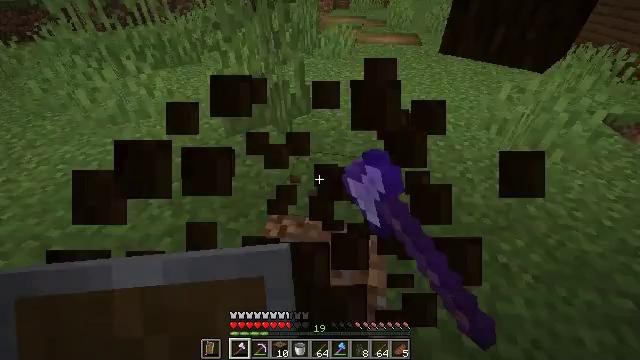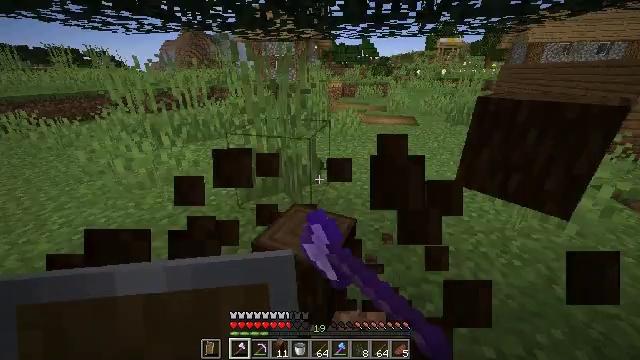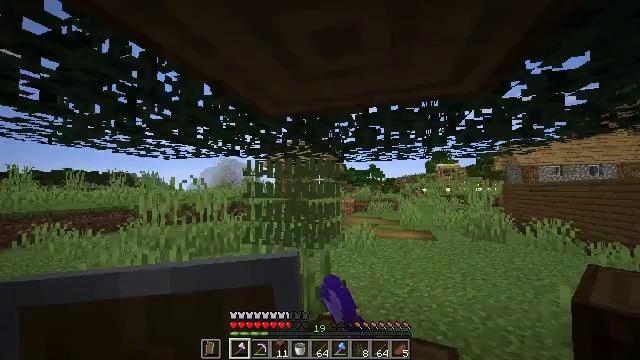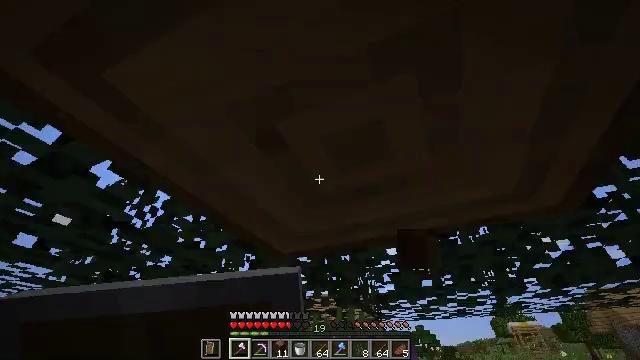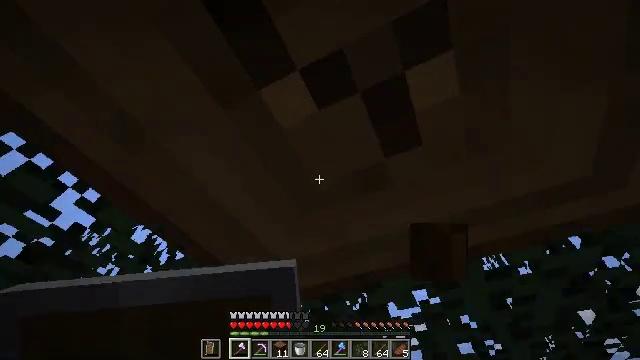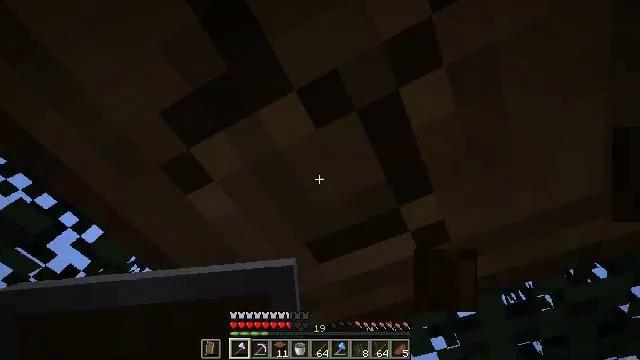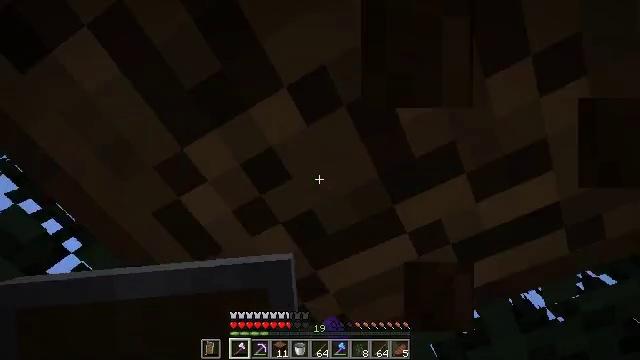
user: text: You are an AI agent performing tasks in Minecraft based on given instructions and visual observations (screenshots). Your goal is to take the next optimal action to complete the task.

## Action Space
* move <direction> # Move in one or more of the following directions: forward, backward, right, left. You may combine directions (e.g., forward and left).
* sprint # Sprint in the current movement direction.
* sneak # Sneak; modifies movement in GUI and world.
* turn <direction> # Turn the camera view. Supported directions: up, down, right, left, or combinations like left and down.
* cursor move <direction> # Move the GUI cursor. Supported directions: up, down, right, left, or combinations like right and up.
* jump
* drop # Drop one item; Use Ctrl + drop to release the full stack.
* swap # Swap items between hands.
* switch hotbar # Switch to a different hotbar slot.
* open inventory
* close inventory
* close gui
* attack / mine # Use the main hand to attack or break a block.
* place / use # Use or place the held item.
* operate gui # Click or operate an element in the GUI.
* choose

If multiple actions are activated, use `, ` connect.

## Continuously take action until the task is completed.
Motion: motion action
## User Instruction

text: Clear away tall grass.
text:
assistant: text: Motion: move forward, turn left and up, attack / mine
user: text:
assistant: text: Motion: move forward, turn left and up, attack / mine
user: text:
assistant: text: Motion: move forward, turn left and up, attack / mine
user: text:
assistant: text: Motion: turn left and up, attack / mine
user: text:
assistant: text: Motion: turn left and up, attack / mine
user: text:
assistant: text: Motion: turn left and up, attack / mine
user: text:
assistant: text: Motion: attack / mine